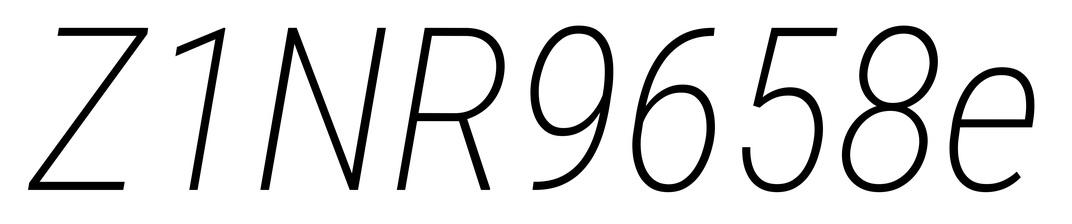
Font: Roboto-Italic_Condensed_ExtraLight_Italic